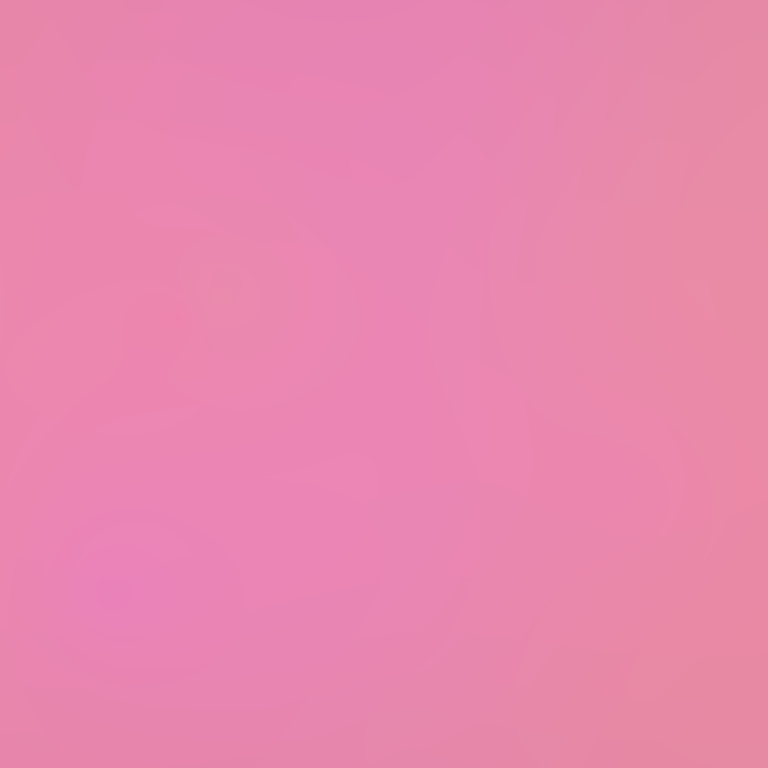
Abstract light effect, smooth gradient from soft pink to light coral, calm atmosphere, diffuse light, no room, no furniture, no objects.